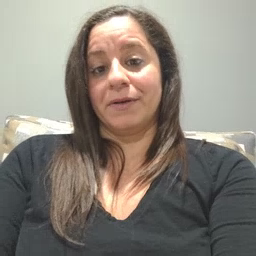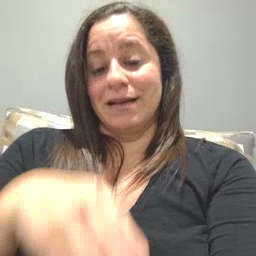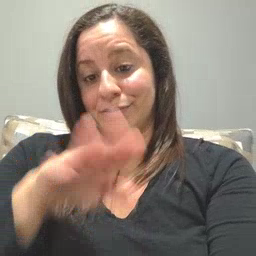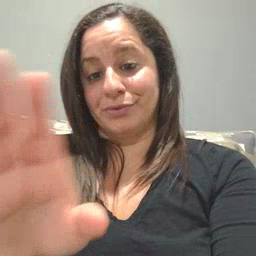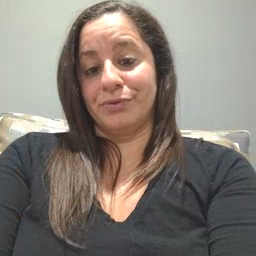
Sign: into